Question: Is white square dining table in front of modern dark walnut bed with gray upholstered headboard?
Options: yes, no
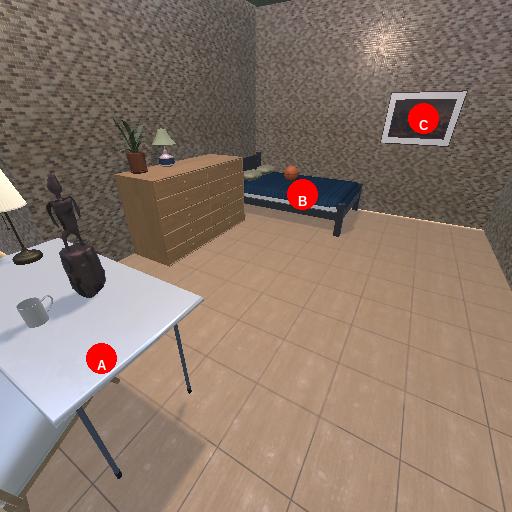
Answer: yes